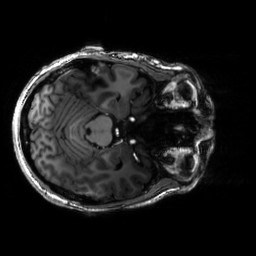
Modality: T1w
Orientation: axial
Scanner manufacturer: siemens
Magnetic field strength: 6.98 T
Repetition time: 2.3 s
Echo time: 0.00268 s